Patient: sex F, age 58
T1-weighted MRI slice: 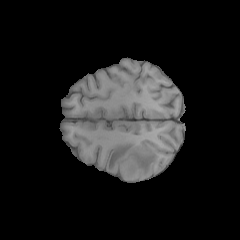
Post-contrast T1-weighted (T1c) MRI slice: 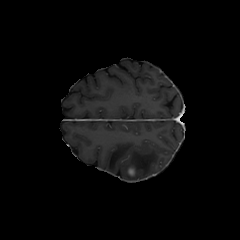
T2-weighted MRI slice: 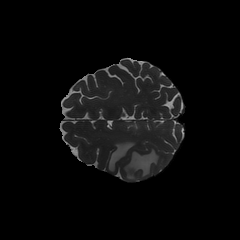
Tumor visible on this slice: yes
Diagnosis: Glioblastoma, IDH-wildtype
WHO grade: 4